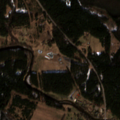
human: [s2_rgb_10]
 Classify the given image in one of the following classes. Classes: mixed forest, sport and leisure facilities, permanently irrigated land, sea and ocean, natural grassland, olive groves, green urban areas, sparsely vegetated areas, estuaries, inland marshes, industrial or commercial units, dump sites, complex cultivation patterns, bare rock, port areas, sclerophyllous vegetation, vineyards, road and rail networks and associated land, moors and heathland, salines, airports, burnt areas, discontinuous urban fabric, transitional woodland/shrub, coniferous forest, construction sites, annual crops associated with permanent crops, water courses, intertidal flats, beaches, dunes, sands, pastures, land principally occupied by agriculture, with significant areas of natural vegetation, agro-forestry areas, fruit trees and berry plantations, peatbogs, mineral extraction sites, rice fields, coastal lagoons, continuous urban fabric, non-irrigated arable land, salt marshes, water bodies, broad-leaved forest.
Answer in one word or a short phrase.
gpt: land principally occupied by agriculture, with significant areas of natural vegetation, coniferous forest, mixed forest, transitional woodland/shrub